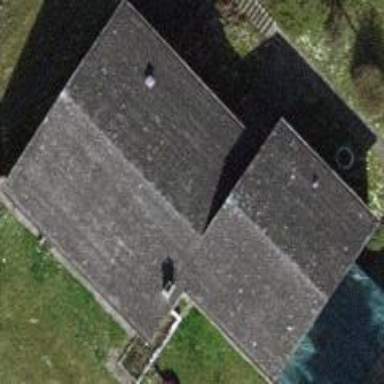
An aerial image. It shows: Simple and straightforward house.